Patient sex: M
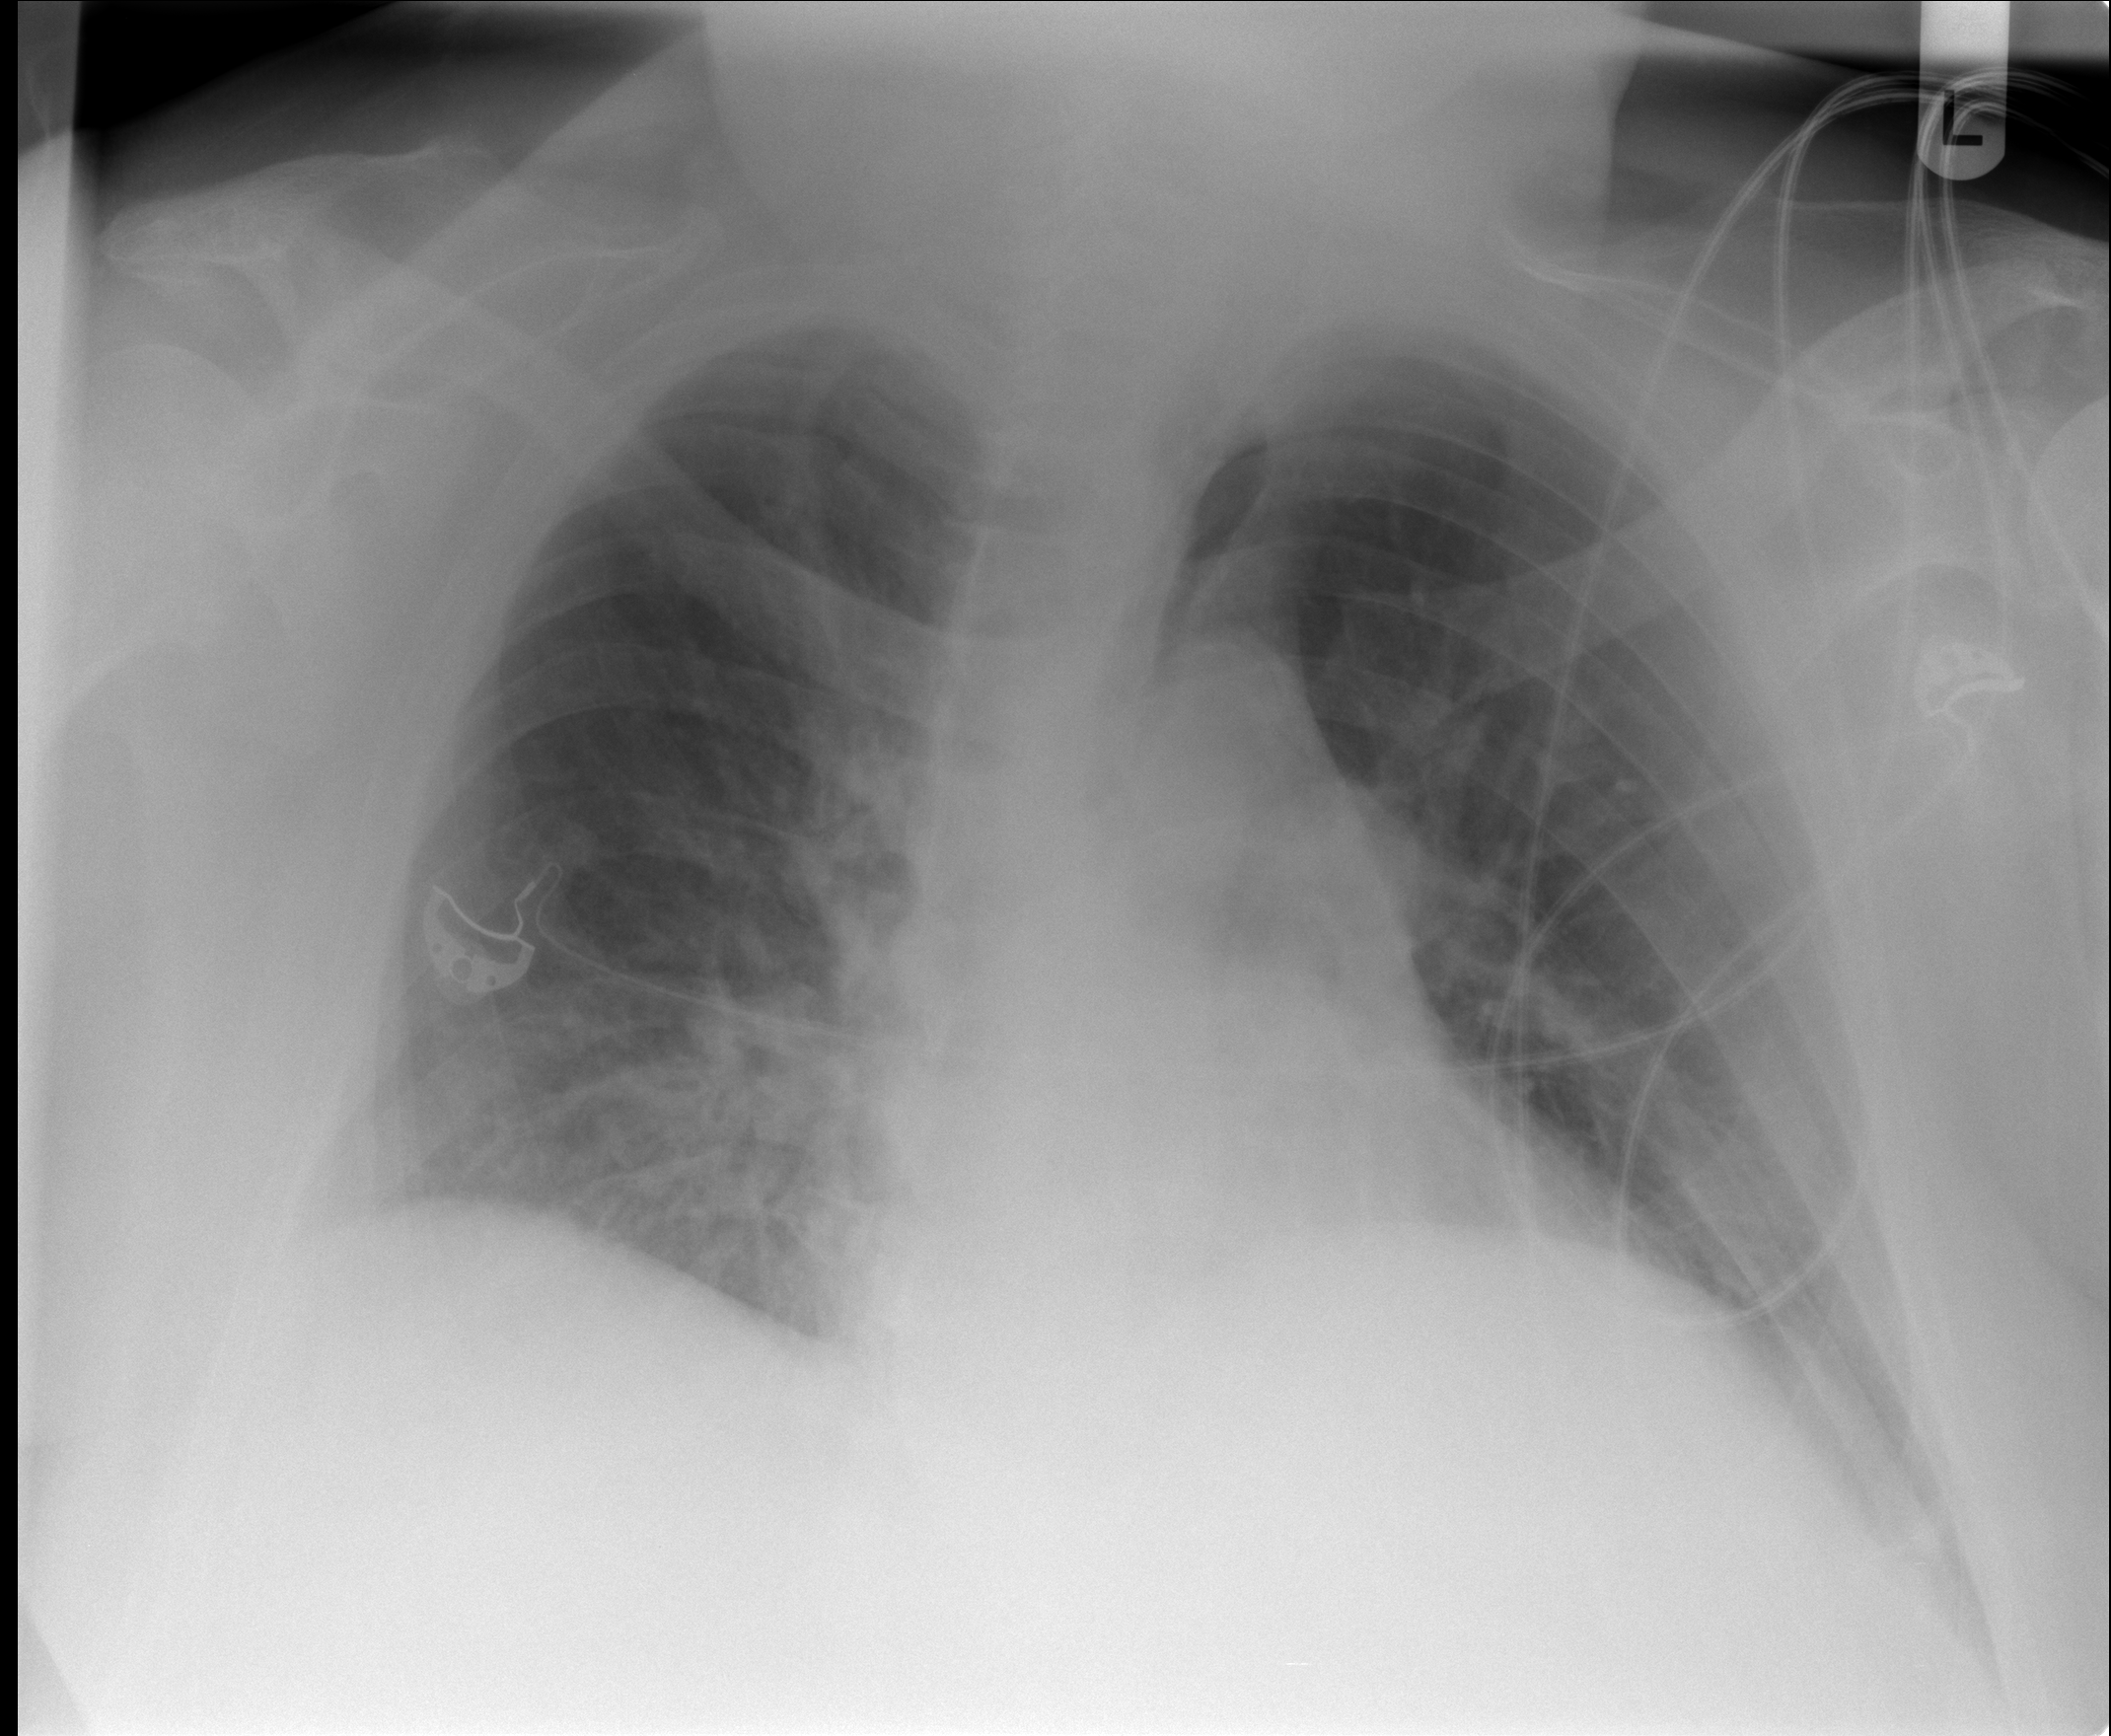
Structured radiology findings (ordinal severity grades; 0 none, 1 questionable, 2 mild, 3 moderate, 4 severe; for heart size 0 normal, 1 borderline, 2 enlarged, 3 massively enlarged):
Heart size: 1
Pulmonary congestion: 0
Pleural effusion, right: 0
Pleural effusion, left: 0
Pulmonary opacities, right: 2
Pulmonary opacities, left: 0
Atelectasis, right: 1
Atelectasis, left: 1